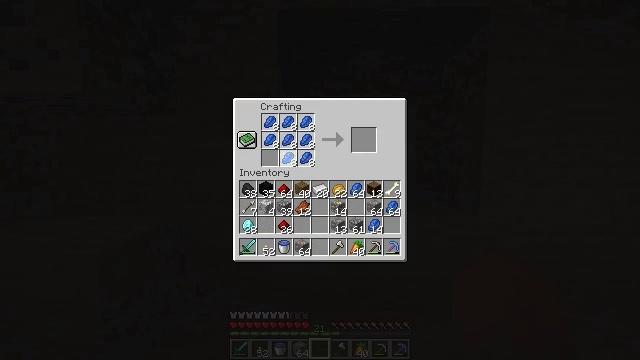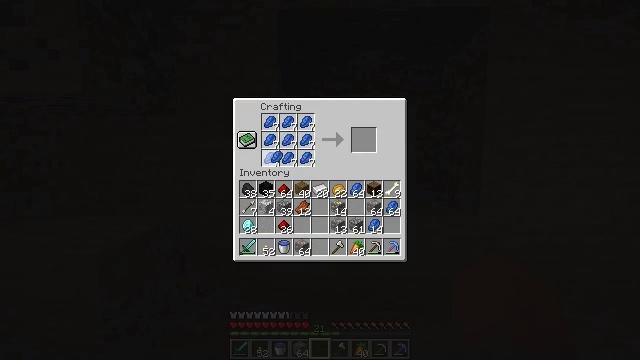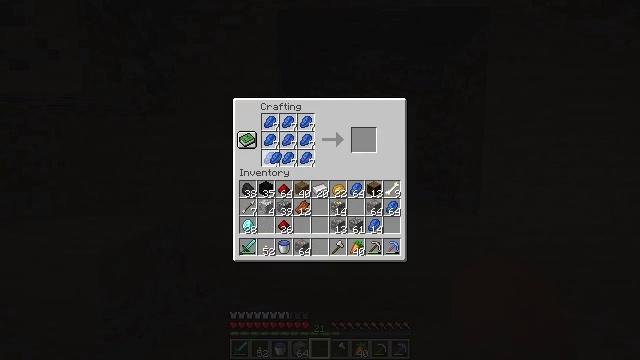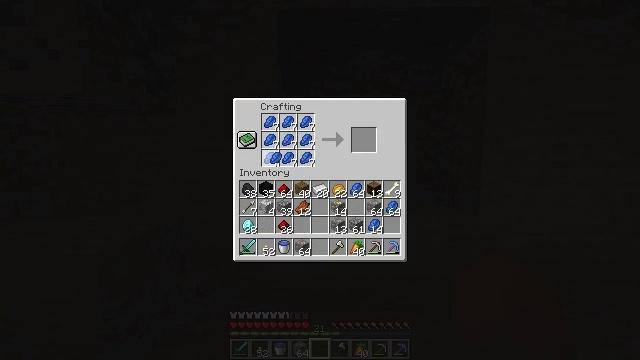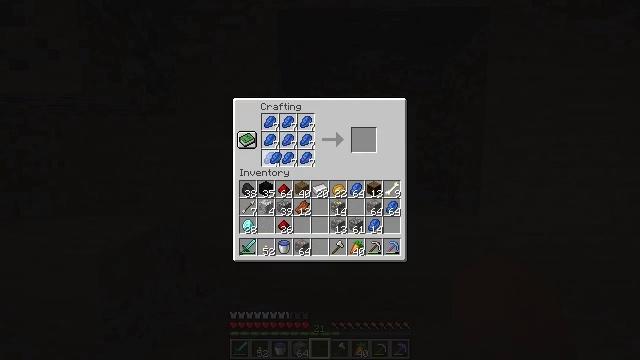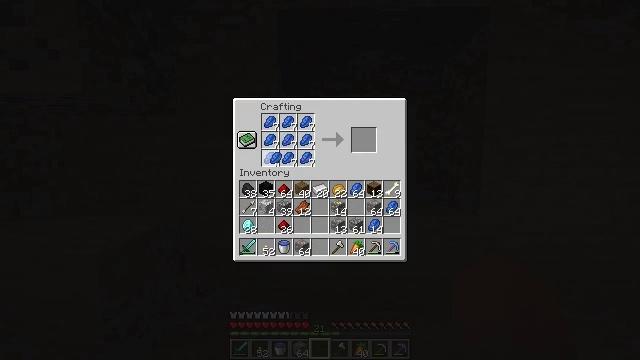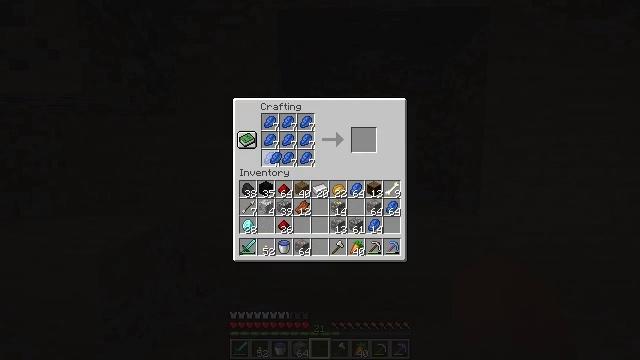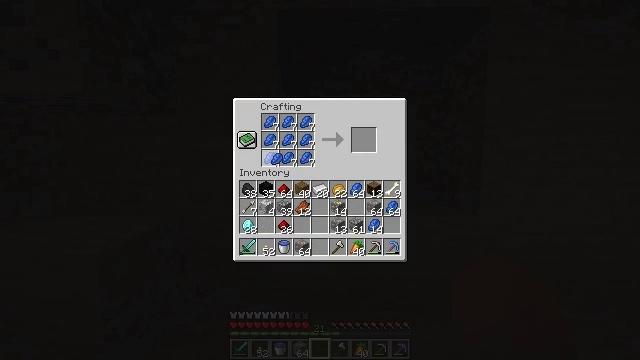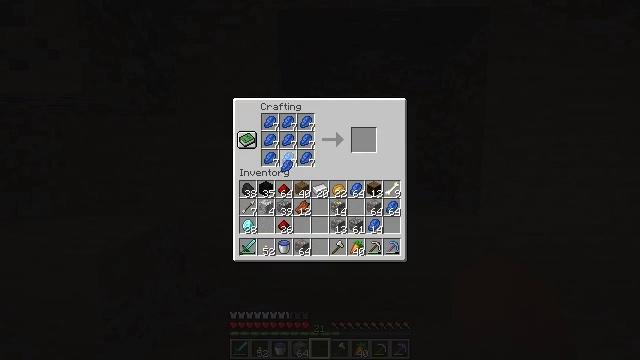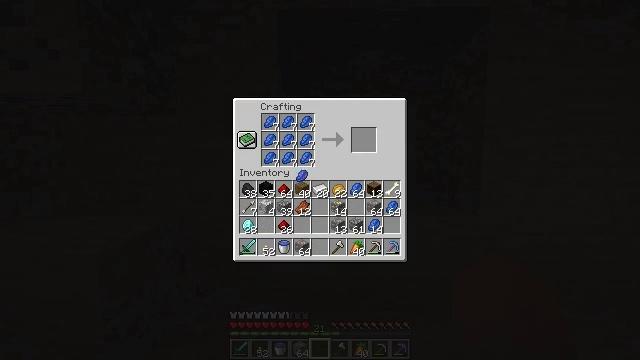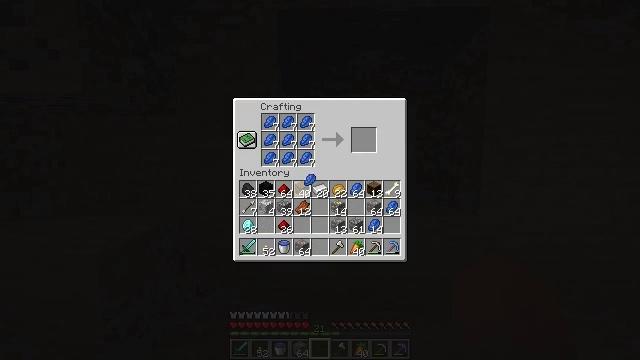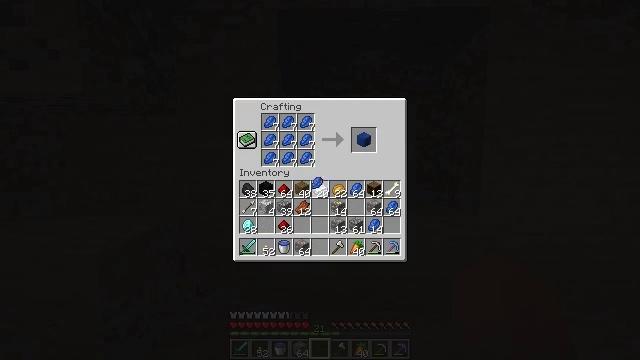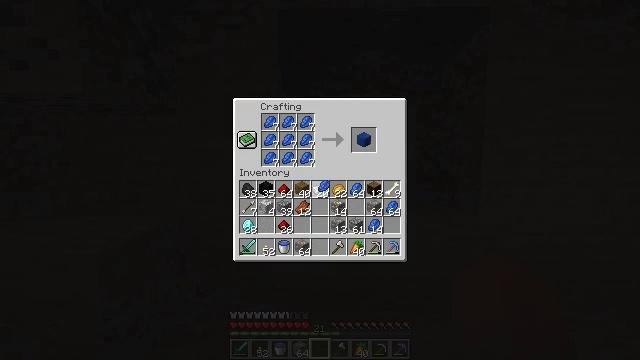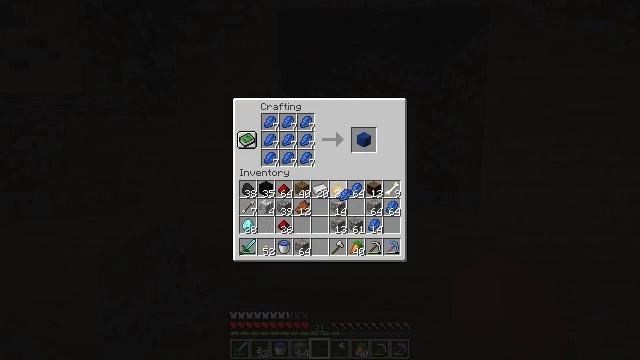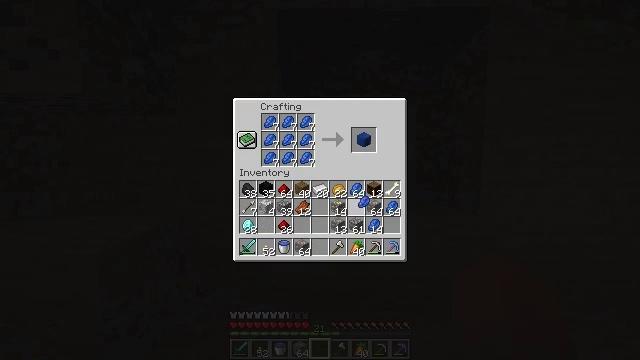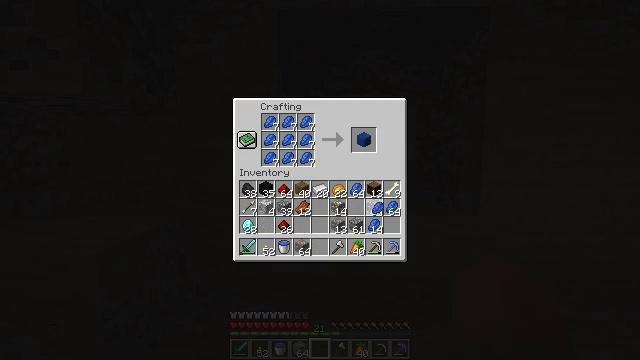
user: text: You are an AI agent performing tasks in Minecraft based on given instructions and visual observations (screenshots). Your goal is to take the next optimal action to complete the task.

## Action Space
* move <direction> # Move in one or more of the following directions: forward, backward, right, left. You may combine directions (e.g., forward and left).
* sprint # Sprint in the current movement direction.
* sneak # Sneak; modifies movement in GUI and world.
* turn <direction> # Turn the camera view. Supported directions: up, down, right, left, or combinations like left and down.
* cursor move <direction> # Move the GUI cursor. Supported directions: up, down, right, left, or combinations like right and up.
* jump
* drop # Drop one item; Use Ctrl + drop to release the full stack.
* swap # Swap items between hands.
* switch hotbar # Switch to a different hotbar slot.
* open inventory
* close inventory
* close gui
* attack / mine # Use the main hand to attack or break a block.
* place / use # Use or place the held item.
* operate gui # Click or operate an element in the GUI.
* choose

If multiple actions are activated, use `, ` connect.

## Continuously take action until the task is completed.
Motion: motion action
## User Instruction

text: Craft a lapis block.
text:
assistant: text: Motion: operate gui
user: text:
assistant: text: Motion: operate gui
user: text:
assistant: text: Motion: operate gui
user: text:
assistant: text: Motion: operate gui
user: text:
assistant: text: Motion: operate gui
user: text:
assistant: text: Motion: no_op
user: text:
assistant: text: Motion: no_op
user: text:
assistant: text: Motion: cursor move right and down
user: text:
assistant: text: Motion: cursor move right and down
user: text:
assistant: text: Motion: cursor move right
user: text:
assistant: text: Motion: no_op
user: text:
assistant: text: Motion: cursor move right
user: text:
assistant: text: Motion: cursor move right and down
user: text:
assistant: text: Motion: cursor move right and down
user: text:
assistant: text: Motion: cursor move right
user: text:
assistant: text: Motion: no_op
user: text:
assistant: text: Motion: no_op
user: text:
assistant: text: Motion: no_op
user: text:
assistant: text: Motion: no_op
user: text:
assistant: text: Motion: no_op
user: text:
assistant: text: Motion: no_op
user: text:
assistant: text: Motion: cursor move left
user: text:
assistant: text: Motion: no_op
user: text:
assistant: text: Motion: operate gui
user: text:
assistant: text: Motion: operate gui
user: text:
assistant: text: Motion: operate gui
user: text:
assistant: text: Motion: operate gui
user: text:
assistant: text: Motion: no_op
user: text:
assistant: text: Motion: no_op
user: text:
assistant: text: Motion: no_op